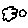
Label: cloud